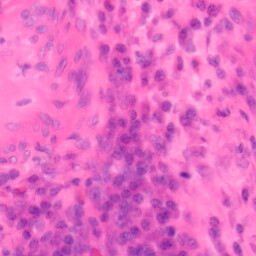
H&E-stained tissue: Colon